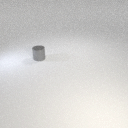
small gray metal cylinder